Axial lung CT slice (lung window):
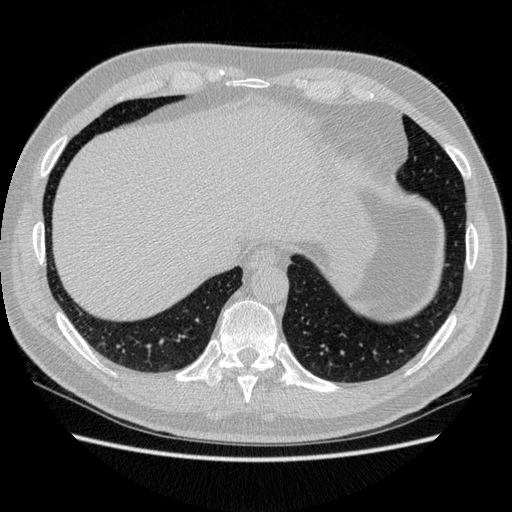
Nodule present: no